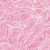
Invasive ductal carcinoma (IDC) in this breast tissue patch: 0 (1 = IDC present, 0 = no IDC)